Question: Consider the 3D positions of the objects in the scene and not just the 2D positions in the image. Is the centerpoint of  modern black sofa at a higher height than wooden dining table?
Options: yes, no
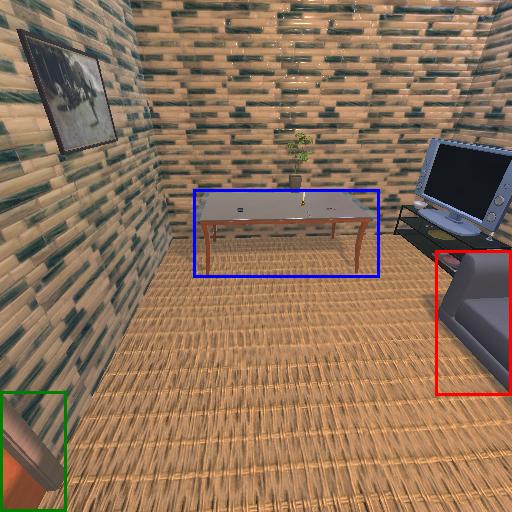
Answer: yes